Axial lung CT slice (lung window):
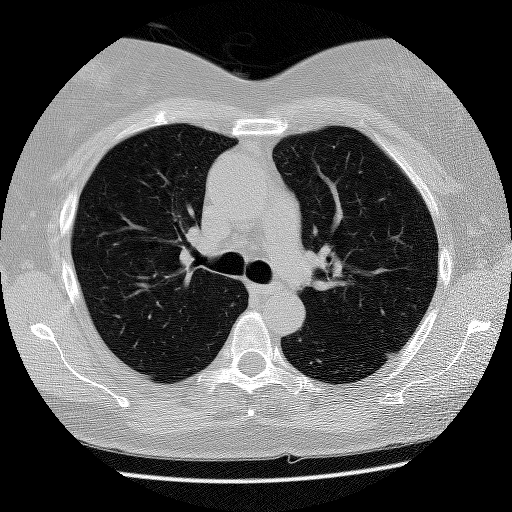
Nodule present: no